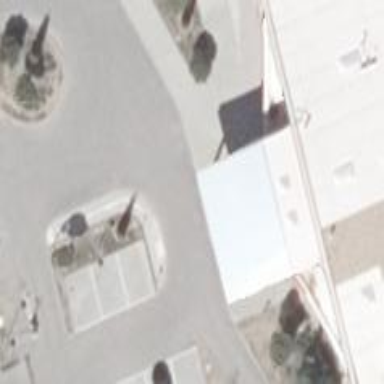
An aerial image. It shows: View of roof of building.